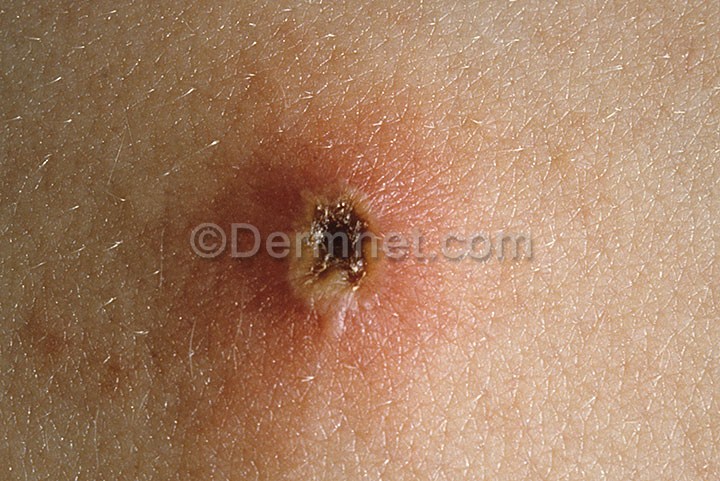
Disease: Warts Molluscum and other Viral Infections